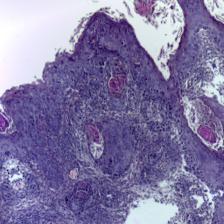
Diagnosis: OSCC